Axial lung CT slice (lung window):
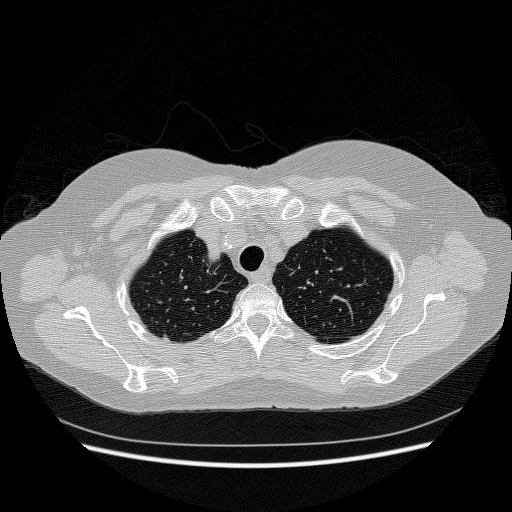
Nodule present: no